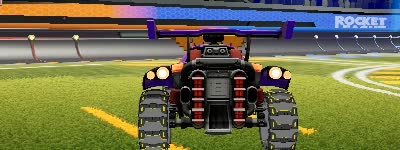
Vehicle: octane